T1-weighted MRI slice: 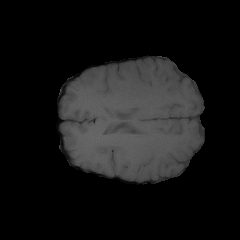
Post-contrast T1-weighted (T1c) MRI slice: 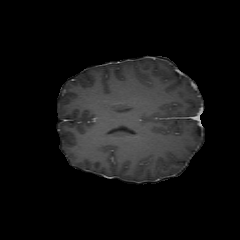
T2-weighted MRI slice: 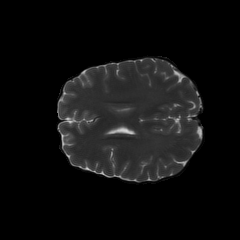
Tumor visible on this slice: no